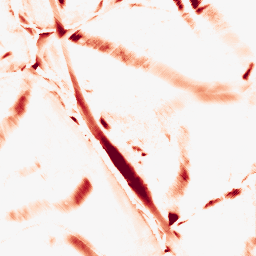
Category: morphological
Decomposition family: morphological_diamond
Decomposition parameters: operation: opening
radius: 15
Upsampling method: sinc_hamming
Upsampling parameters: scale: 4
kernel_size: 16
Upsampling scale: 4